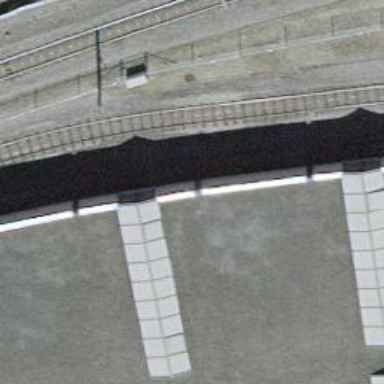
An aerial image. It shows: Service yard for tram railway with single track. The railway is electrified with contact line.